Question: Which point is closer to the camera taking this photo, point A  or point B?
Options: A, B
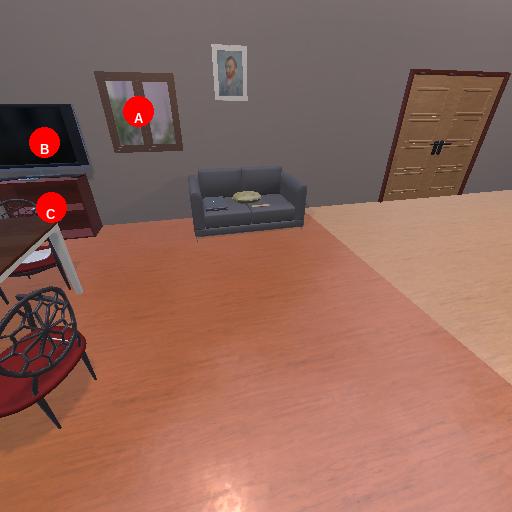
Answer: A